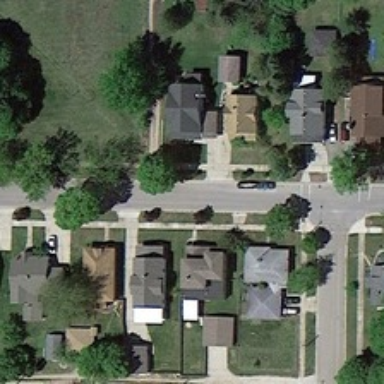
Many buildings and green trees are in two sides of a road in a medium residential area .